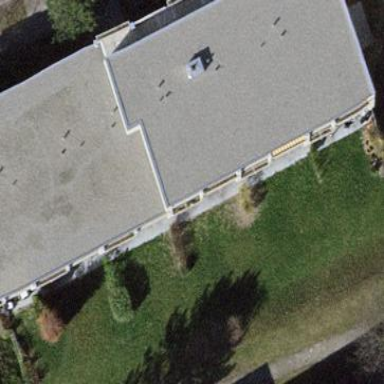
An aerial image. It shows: Apartment building with flat roof design.